Field crop: maize
Growth stage: 2
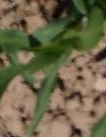
Species: maize